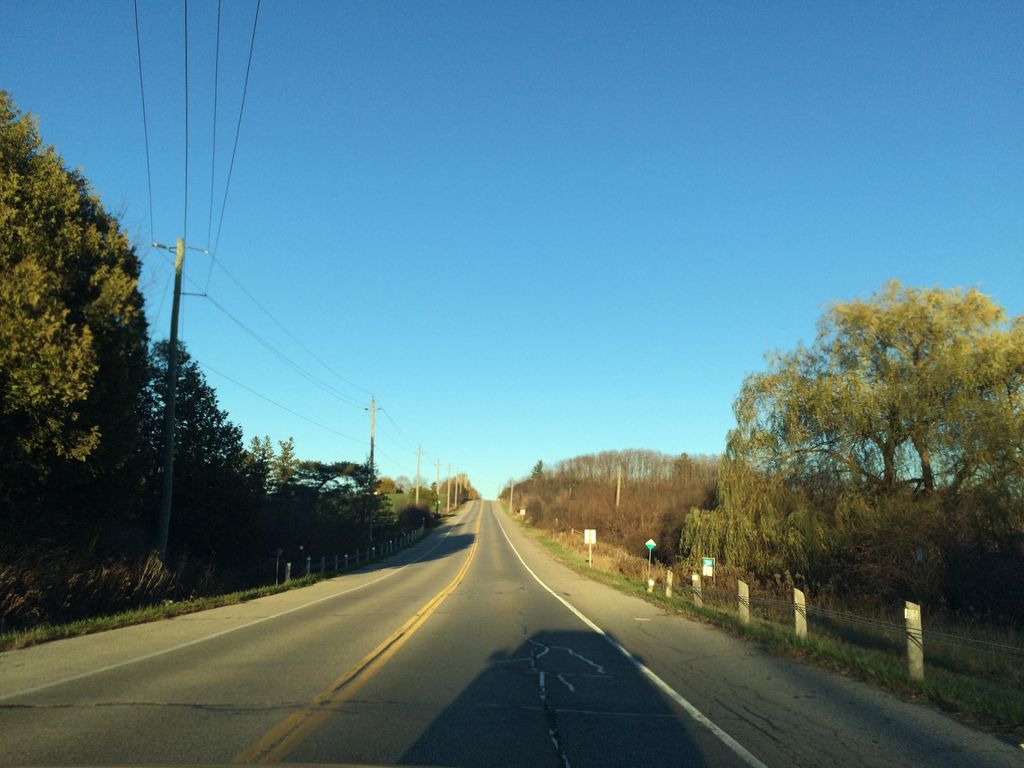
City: kitchener-waterloo